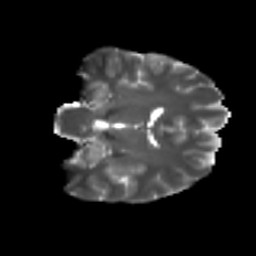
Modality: T2w
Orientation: coronal
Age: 22
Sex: male
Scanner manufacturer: ge
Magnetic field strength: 3 T
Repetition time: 7.8 s
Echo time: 0.0606 s